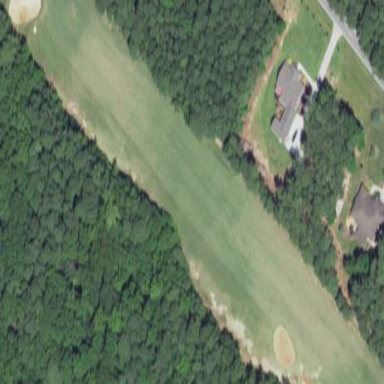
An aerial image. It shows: Scenic golf fairway.